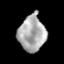
Tissue: prostate
Cell type: Epithelial cells
Senescence score: 0.2642
Nuclear area (px): 948
Mean DAPI intensity: 172.102